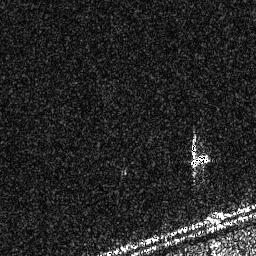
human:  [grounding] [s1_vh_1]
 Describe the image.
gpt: In the satellite image, there is  <ref>1 medium ship </ref> <box>[[73, 55, 82, 65, 0]]</box> located at right.